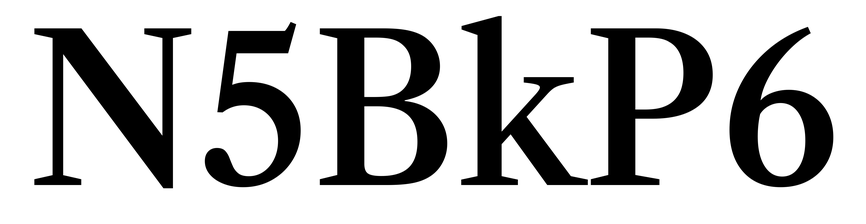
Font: LibreCaslonText_Medium